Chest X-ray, AP view. Patient: 19 years old, sex M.
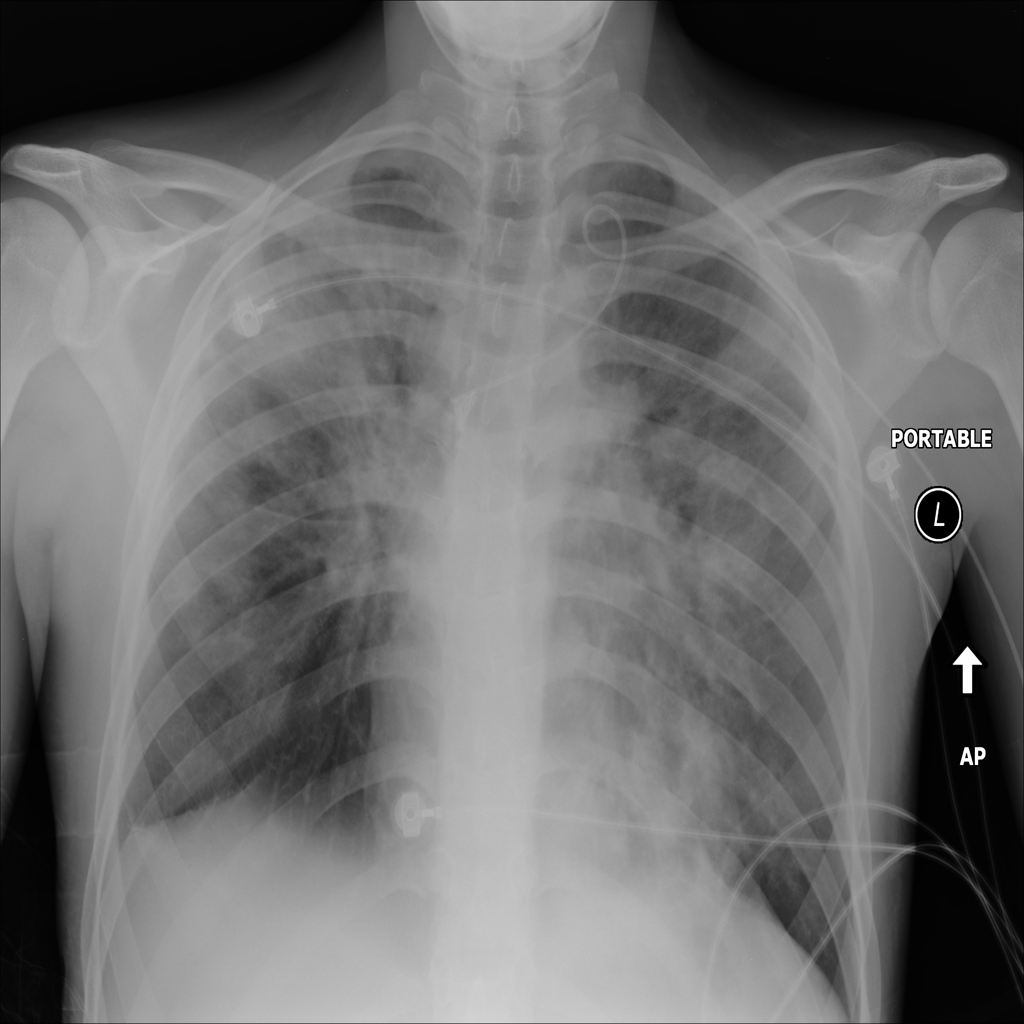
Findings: Consolidation, Infiltration, Nodule